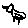
Label: bird